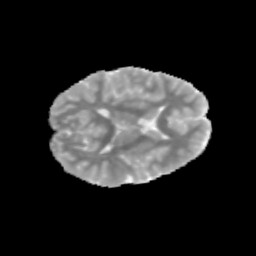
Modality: MD
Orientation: axial
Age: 9
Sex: male
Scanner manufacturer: siemens
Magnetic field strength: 3 T
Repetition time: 3.8 s
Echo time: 0.07 s